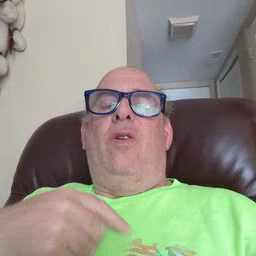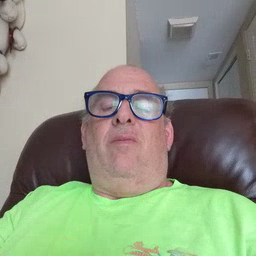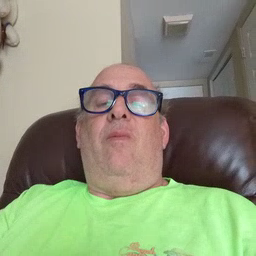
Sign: thirsty